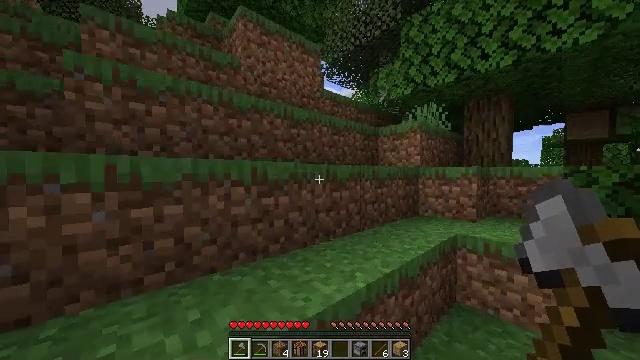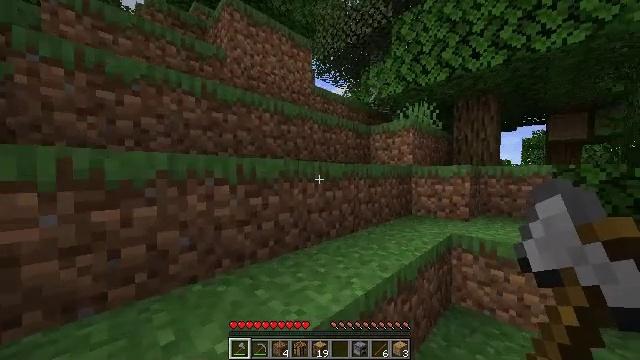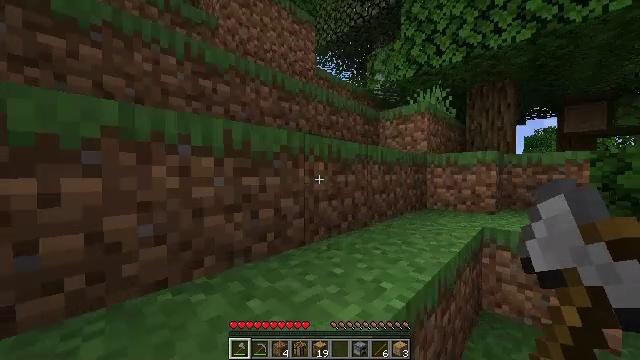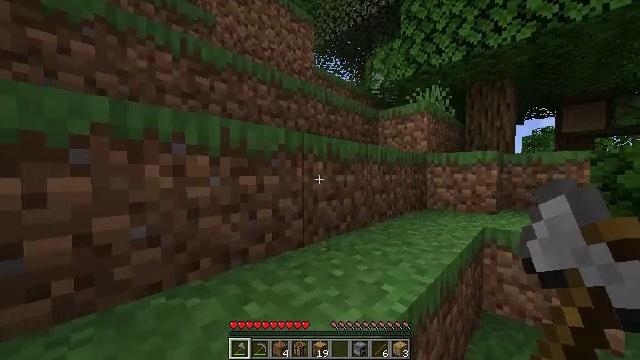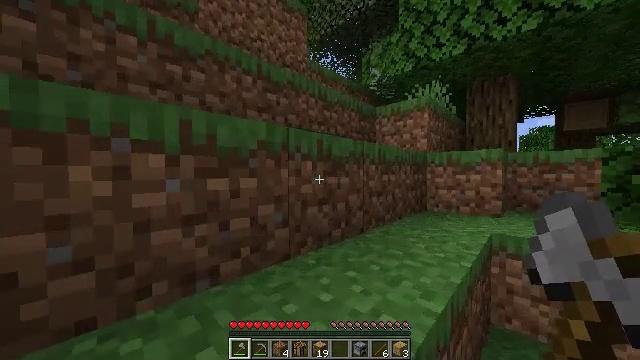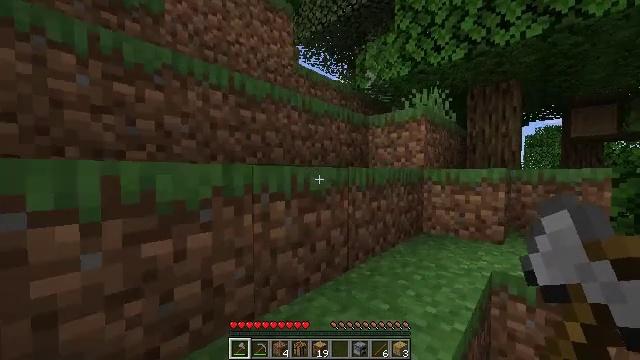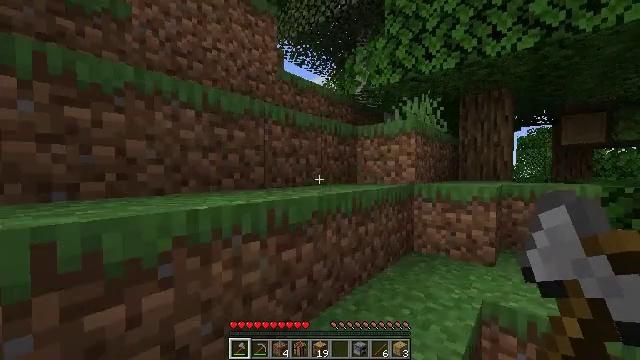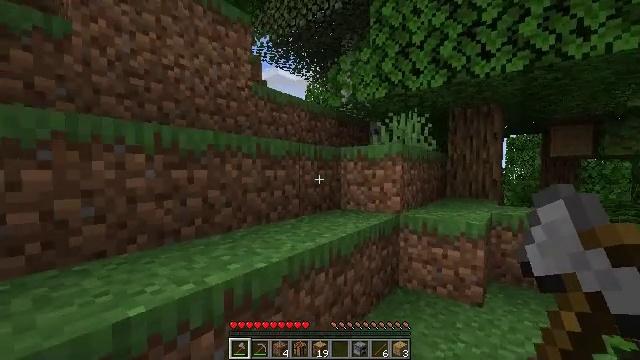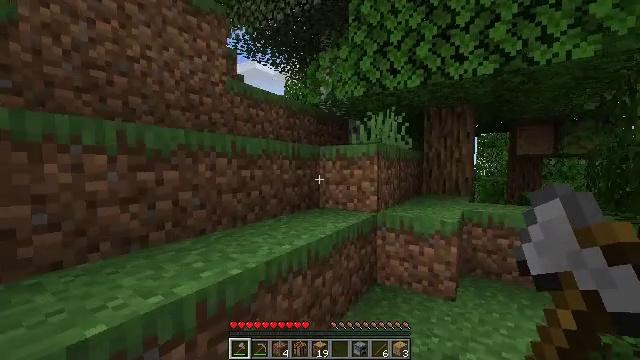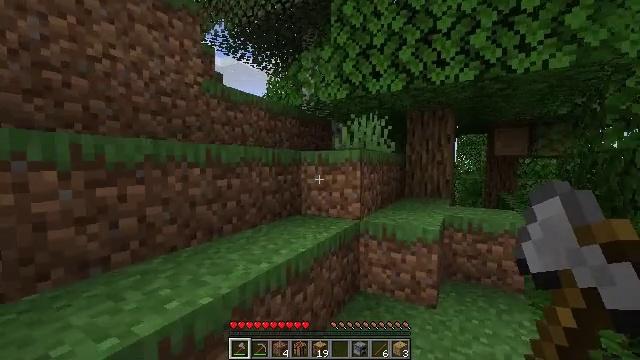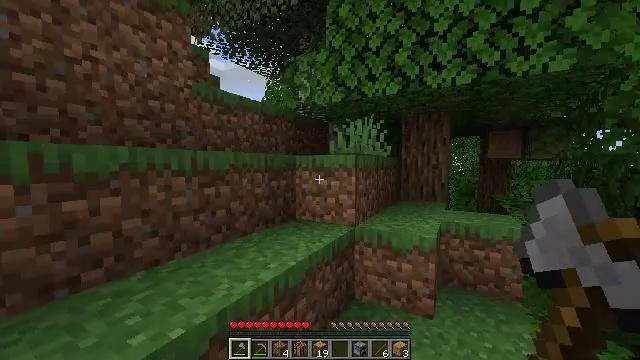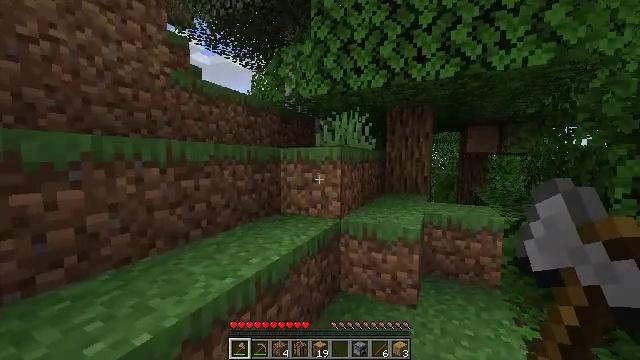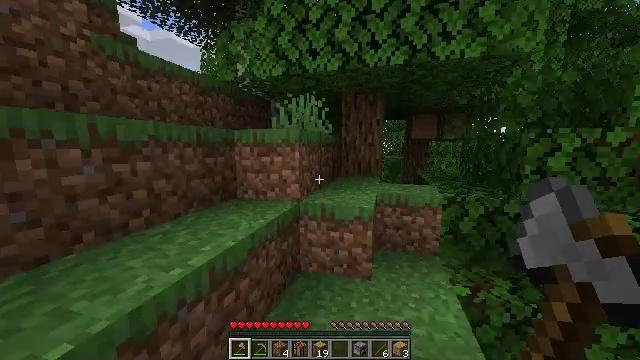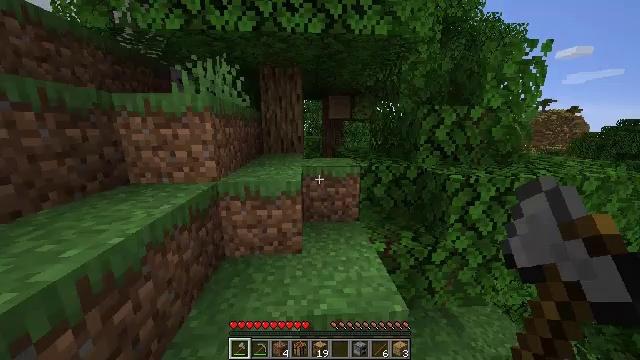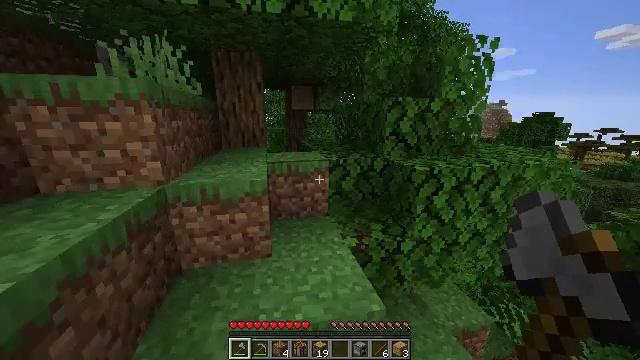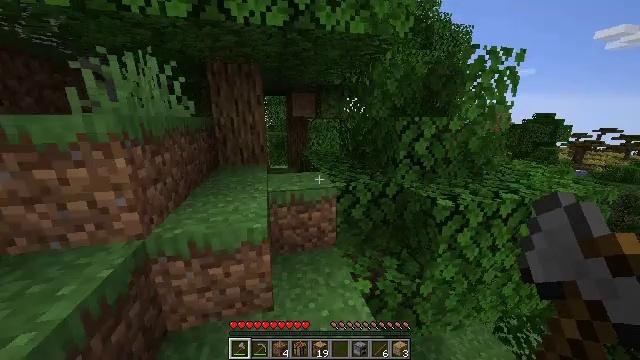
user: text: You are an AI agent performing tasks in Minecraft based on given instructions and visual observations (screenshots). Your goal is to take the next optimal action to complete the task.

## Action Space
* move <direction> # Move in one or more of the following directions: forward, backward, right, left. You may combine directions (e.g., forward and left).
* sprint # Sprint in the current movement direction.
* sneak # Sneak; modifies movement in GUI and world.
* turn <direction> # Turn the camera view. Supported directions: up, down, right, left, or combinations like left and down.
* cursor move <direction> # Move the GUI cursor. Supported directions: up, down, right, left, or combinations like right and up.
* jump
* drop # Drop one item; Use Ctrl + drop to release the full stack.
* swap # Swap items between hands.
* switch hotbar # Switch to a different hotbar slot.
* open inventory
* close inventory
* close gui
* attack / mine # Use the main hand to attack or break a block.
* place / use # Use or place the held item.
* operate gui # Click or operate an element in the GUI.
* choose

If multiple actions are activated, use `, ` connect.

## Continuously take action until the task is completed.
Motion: motion action
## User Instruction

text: Gather tall seagrass in the ocean.
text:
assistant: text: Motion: move forward, sprint, turn right, jump
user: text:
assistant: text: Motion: move forward, sprint, jump
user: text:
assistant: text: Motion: move forward, sprint, jump
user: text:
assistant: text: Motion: move forward, sprint, jump
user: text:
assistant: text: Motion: move forward, sprint, turn right, jump
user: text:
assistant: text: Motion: move forward, sprint, turn right, jump
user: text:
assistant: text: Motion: move forward, sprint, turn right, jump
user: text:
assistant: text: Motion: move forward, sprint, turn right, jump
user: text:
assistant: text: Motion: move forward, sprint, turn right, jump
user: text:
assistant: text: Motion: move forward, sprint, jump
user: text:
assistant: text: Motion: move forward, sprint, turn right and down, jump
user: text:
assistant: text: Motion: move forward, sprint, turn right and down, jump
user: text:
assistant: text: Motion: move forward, sprint, turn right and down, jump
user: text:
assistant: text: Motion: move forward, sprint, turn right and down, jump
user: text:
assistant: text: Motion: move forward, sprint, jump
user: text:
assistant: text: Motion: move forward, sprint, jump
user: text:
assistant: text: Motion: move forward, sprint, jump
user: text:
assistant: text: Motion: move forward, sprint, turn down, jump
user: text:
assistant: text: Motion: move forward, sprint, jump
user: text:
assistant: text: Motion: move forward, sprint, jump
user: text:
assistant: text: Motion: move forward, sprint, jump
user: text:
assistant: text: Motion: move forward, sprint, jump
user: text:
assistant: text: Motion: move forward, sprint
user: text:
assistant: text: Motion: move forward, sprint
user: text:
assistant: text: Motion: move forward, sprint
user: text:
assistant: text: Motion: move forward, sprint, turn left
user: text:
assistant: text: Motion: move forward, sprint, turn left and up
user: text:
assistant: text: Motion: move forward, sprint, turn left
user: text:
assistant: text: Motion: move forward, sprint
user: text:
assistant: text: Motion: move forward, sprint, jump